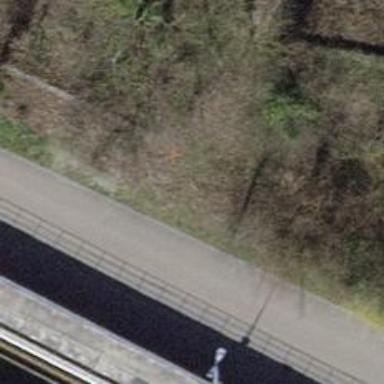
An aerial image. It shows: Pipeline marker.